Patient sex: M
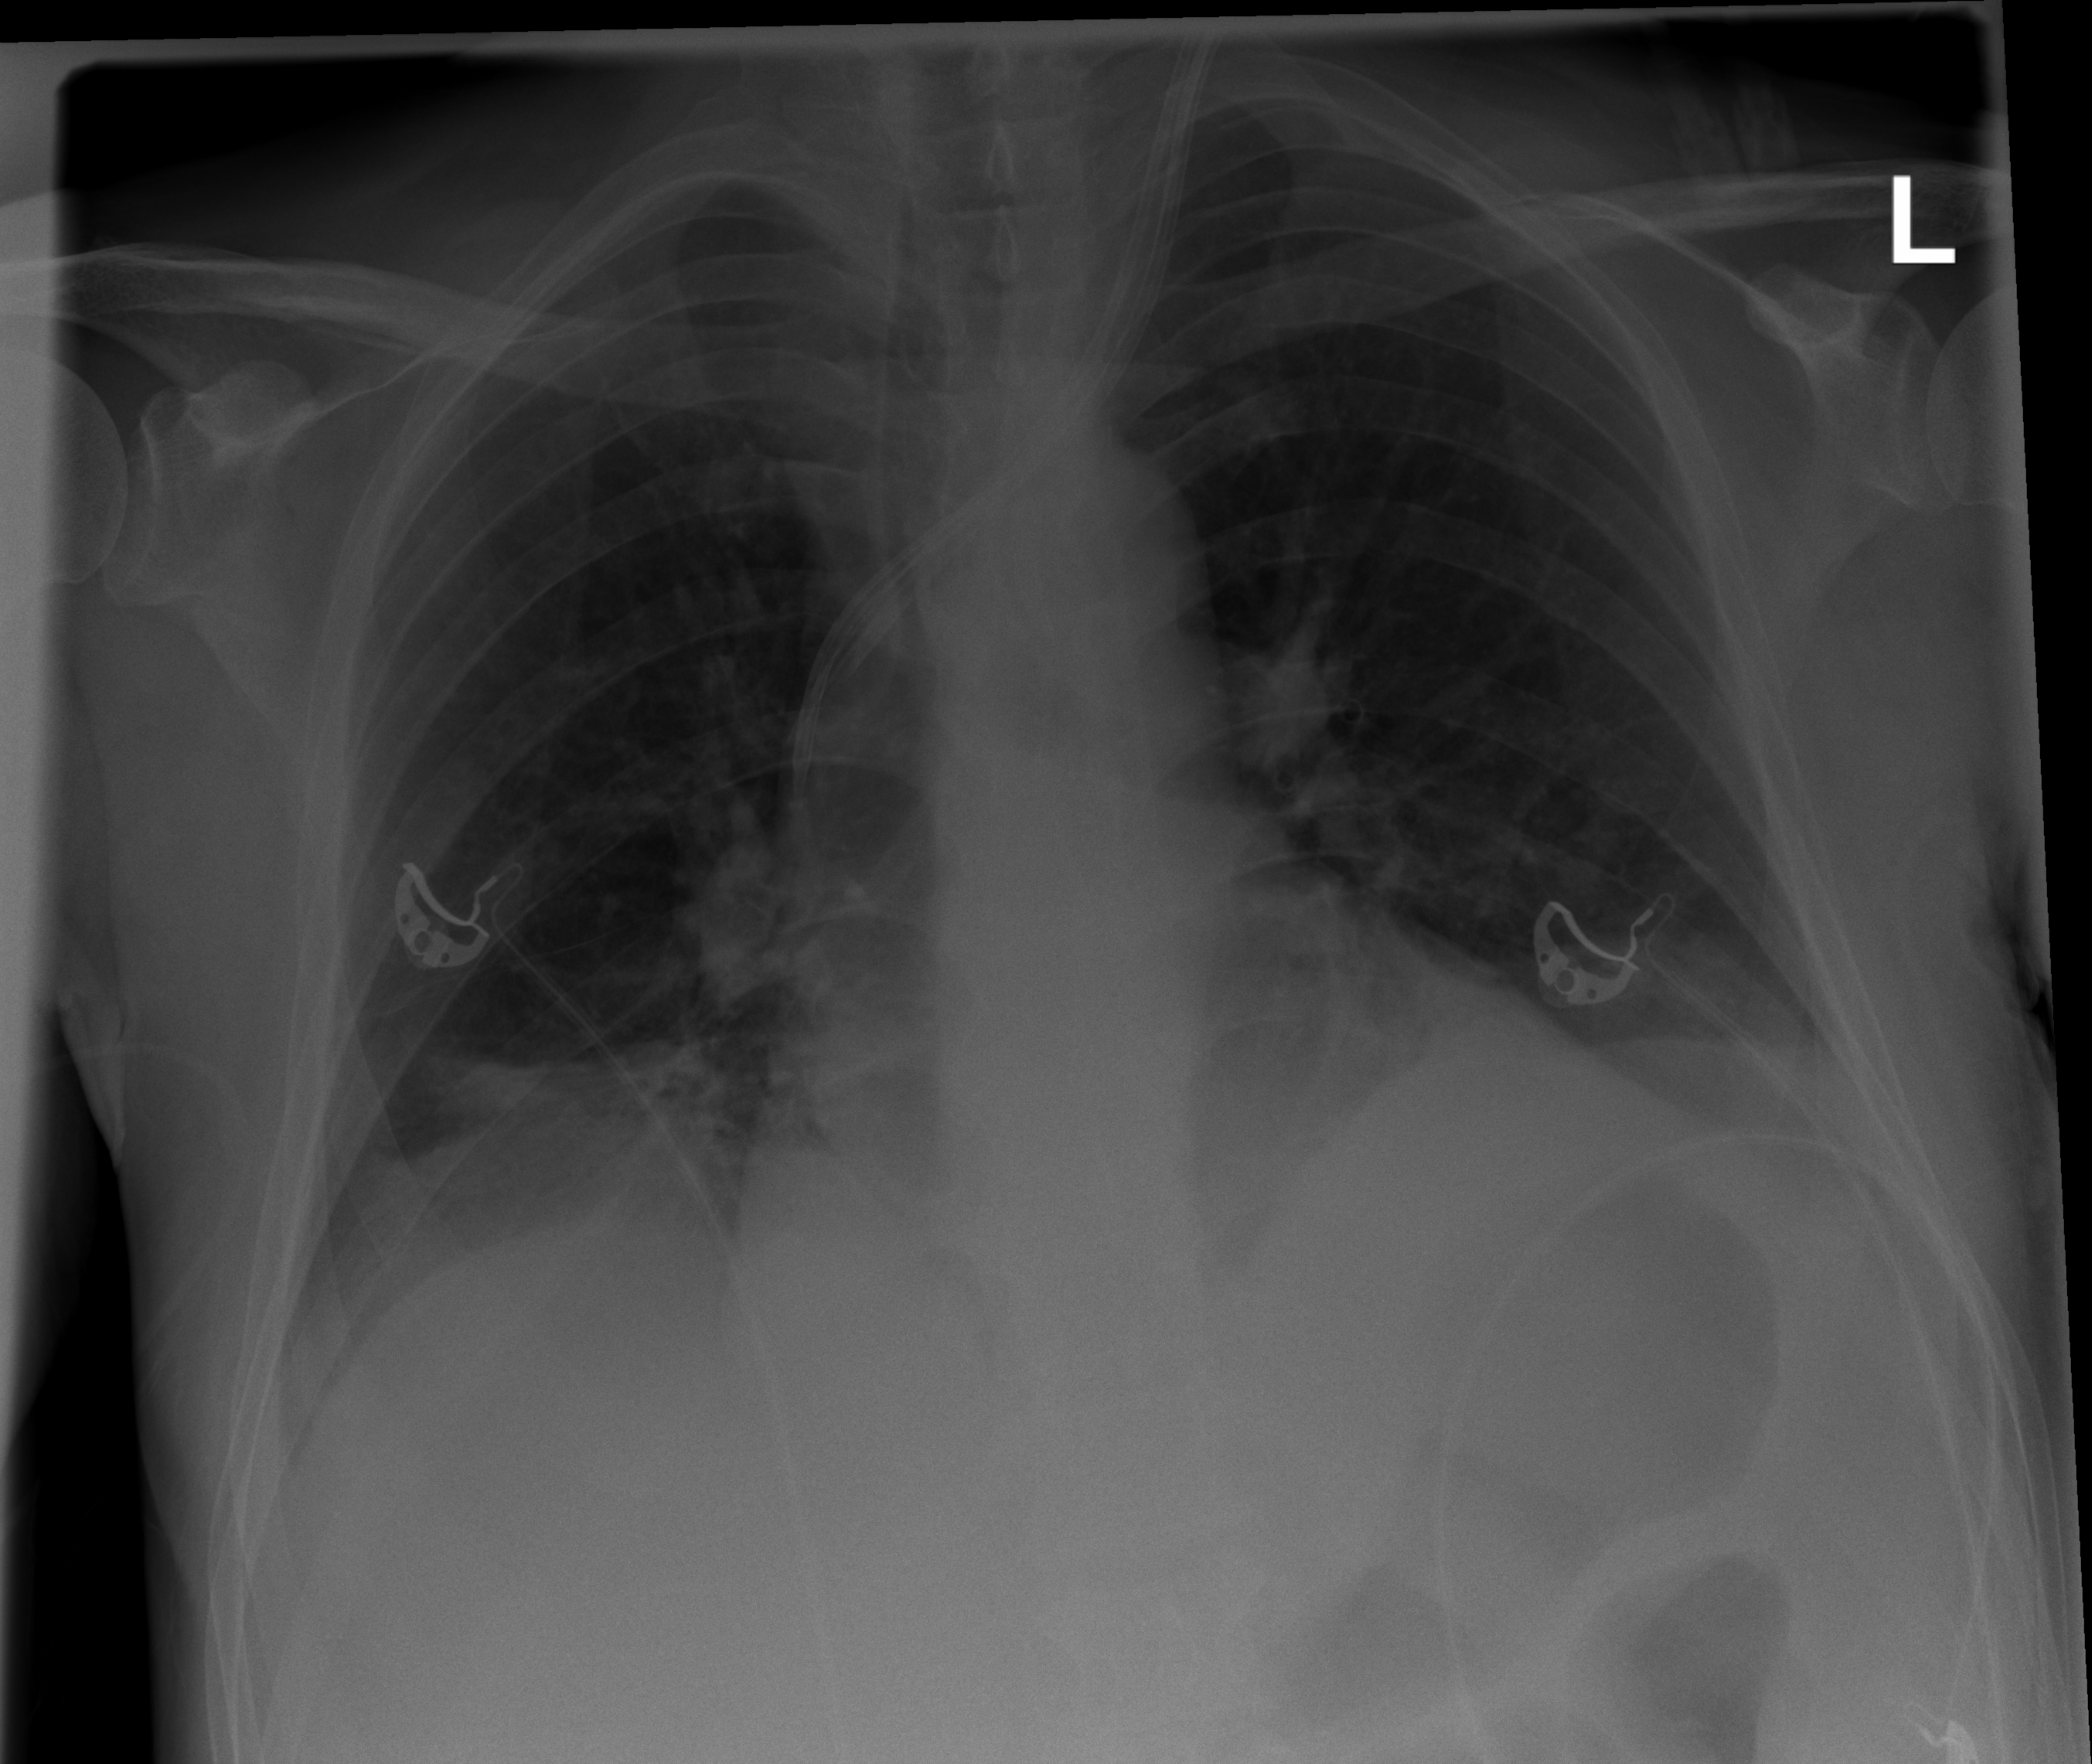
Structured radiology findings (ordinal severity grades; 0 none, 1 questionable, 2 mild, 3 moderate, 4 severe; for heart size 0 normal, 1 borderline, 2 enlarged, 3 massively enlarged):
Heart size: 1
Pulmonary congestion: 0
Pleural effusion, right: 0
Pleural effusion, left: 0
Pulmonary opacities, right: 0
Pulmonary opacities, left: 0
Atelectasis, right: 2
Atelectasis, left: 0